Interaction volume radius: 10 \u00c5
Interaction volume height: 50 \u00c5
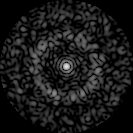
Disorder parameter: 0.8137